Aerial crown-view tile of a tropical tree (Barro Colorado Island, Panama), acquired 20250715:
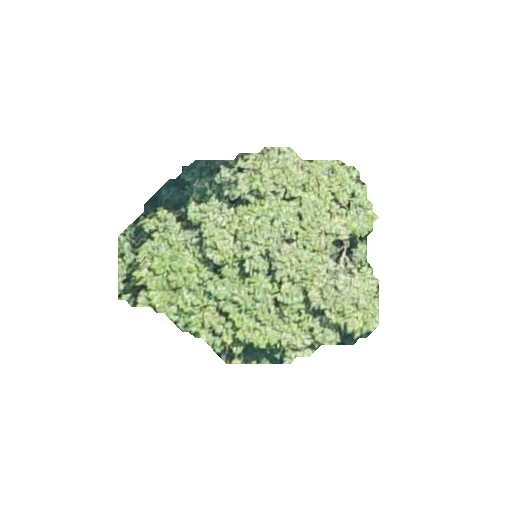
Species: Luehea seemannii
GBIF accepted scientific name: Luehea seemannii
Crown area: 63.835 m²